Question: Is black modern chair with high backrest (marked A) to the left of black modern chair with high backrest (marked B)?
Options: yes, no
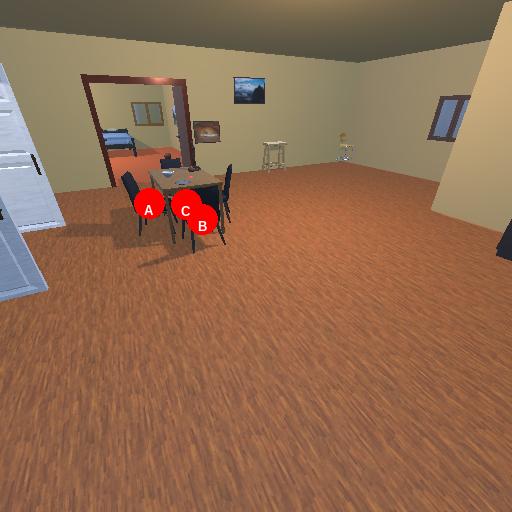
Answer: yes